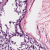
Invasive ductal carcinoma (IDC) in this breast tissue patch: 0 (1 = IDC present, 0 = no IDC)